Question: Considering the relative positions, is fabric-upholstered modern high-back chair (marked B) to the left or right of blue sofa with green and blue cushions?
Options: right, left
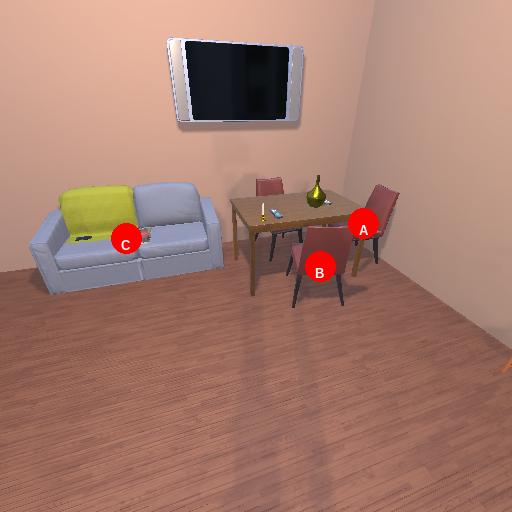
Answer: right